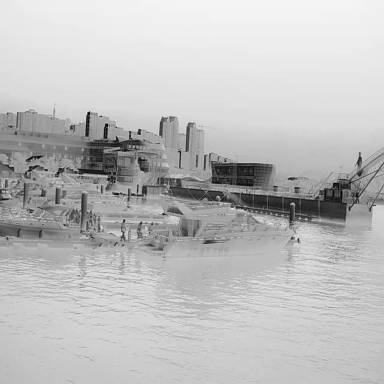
There are four canoes in the infrared image.